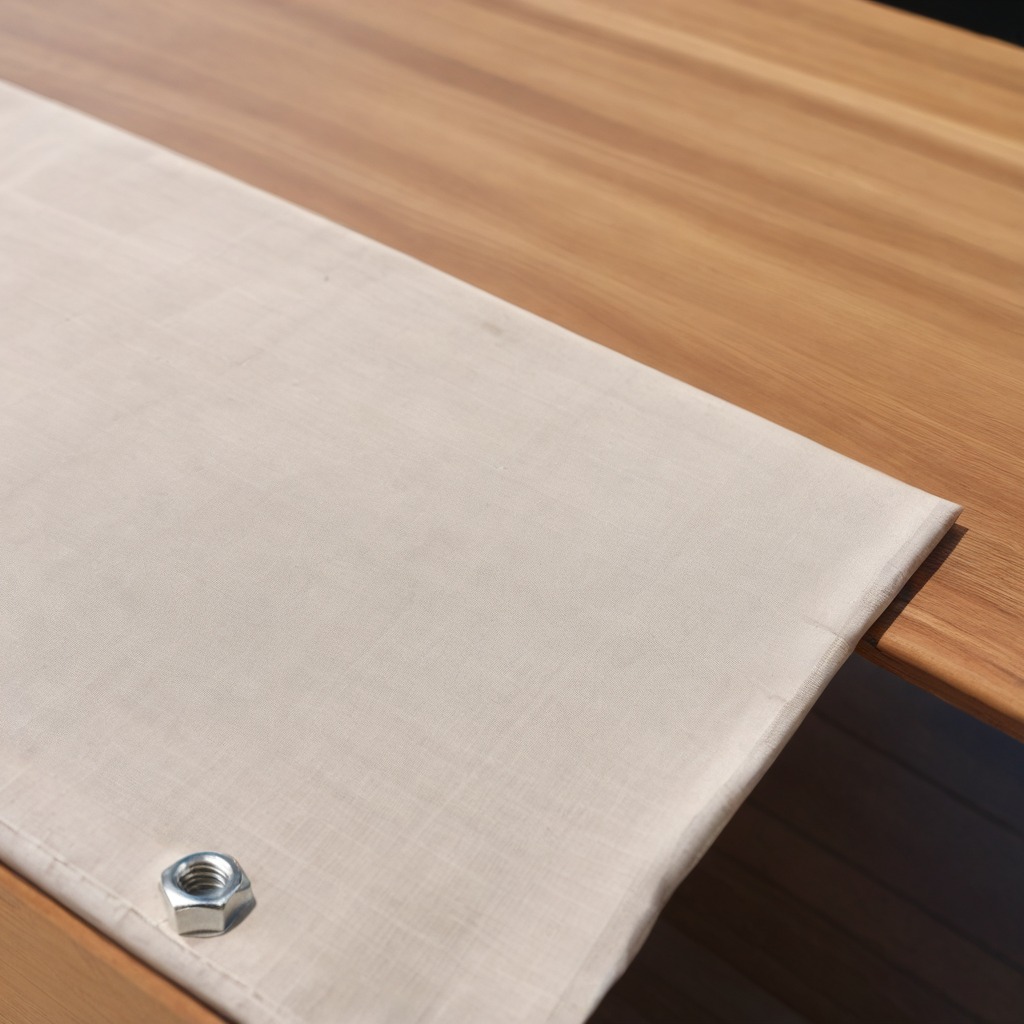
A metal nut is lying on the wooden table.